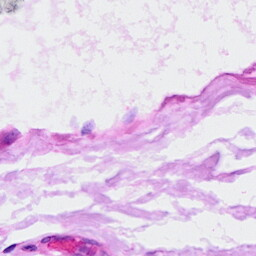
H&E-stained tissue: Ovarian